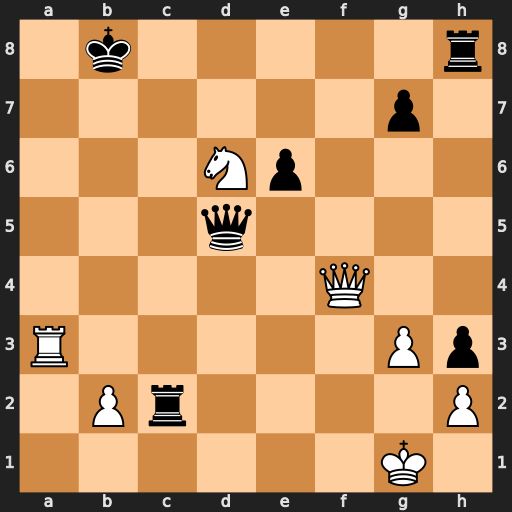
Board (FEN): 1k5r/6p1/3Np3/3q4/5Q2/R5Pp/1Pr4P/6K1
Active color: w
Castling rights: -
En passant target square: -
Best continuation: Qb4+ Kc7 Ra7+ Kc6 Qa4+ Kxd6 Rd7+